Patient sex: M
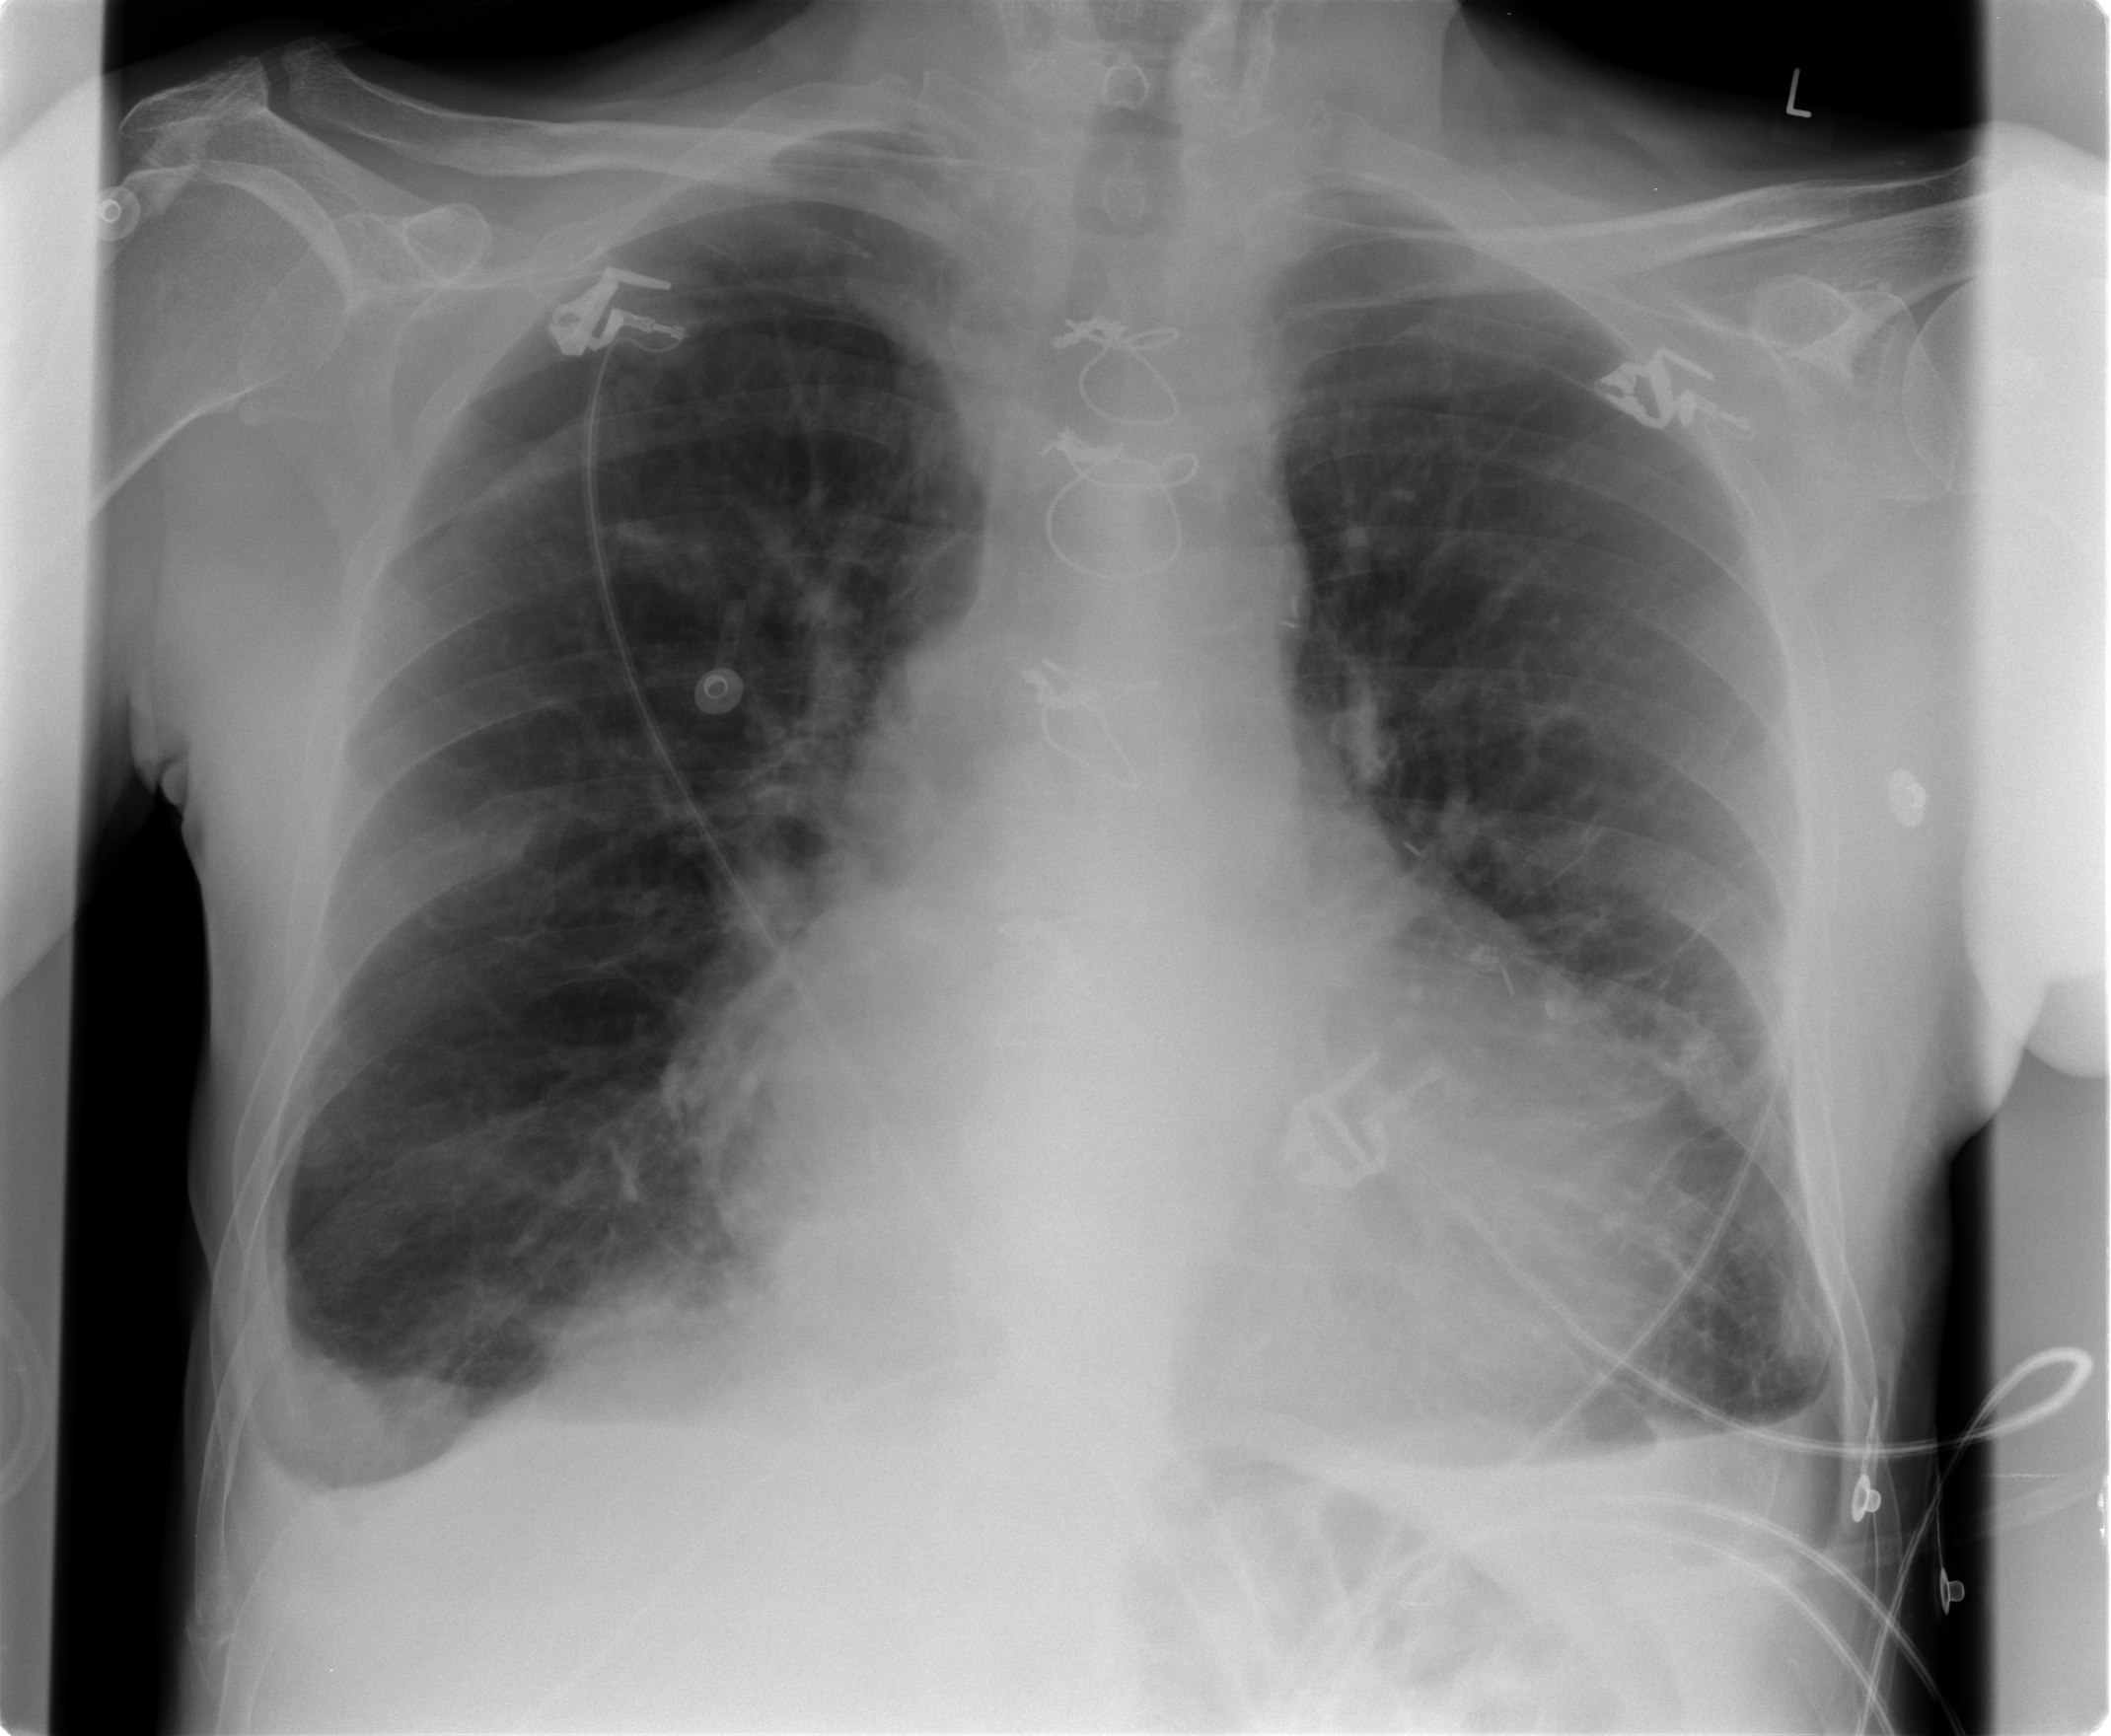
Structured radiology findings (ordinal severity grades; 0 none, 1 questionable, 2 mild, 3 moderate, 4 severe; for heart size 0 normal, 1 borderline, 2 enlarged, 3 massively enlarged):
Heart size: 2
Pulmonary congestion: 2
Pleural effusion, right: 2
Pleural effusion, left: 2
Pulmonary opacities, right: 0
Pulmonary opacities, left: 0
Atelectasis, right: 2
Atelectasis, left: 2